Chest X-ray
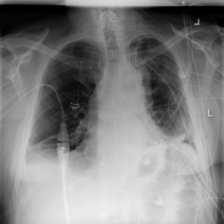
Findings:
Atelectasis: negative
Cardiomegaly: negative
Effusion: positive
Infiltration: negative
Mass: negative
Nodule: negative
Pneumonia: negative
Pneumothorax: positive
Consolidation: negative
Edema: negative
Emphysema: negative
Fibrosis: negative
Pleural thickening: negative
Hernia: negative